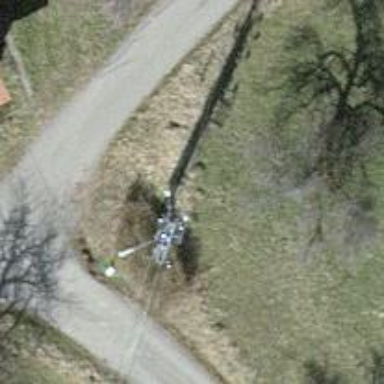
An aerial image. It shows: Distribution transformer attached to power pole.